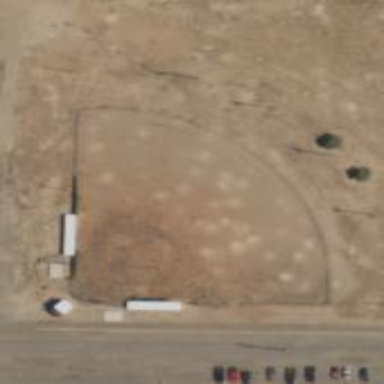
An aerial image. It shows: Baseball pitch for leisure land activities.